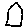
Label: house